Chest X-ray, AP view. Patient: 54 years old, sex F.
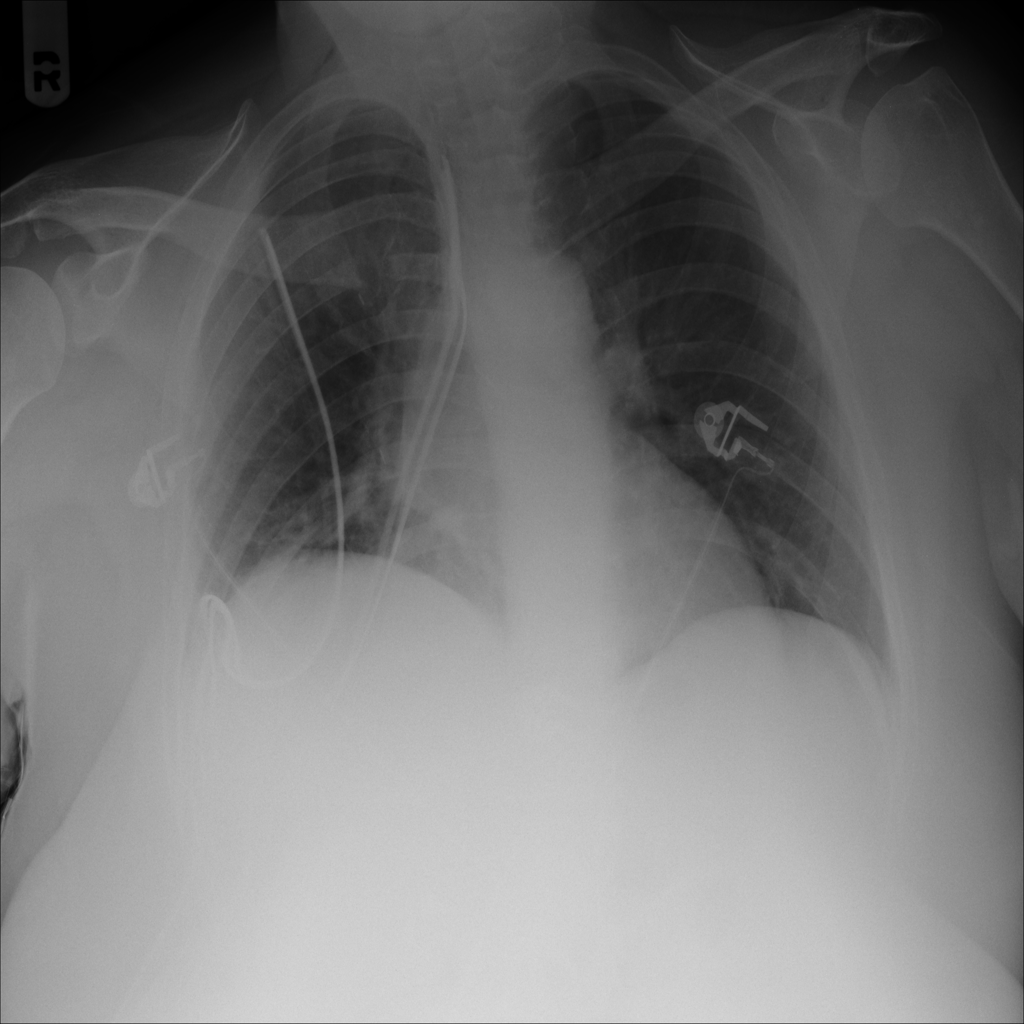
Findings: Atelectasis